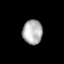
Tissue: lung
Cell type: Epithelial cells
Senescence score: 0.2325
Nuclear area (px): 474
Mean DAPI intensity: 177.8